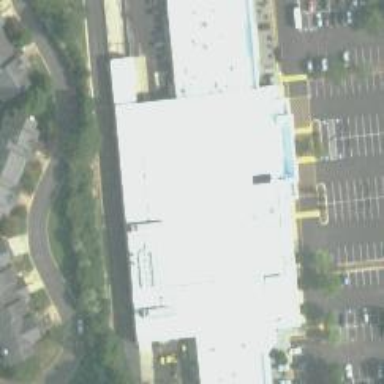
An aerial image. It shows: Supermarket.